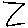
Label: zigzag